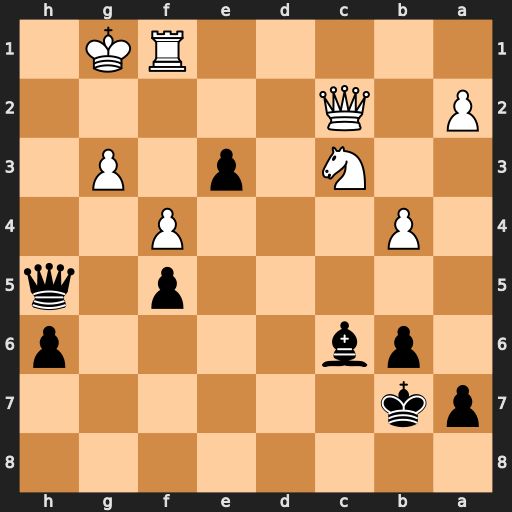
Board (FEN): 8/pk6/1pb4p/5p1q/1P3P2/2N1p1P1/P1Q5/5RK1
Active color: b
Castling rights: -
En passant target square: -
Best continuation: Qh1#